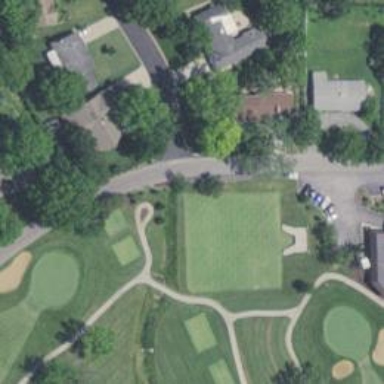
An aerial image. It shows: Path for golf carts.